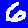
Digit: 6